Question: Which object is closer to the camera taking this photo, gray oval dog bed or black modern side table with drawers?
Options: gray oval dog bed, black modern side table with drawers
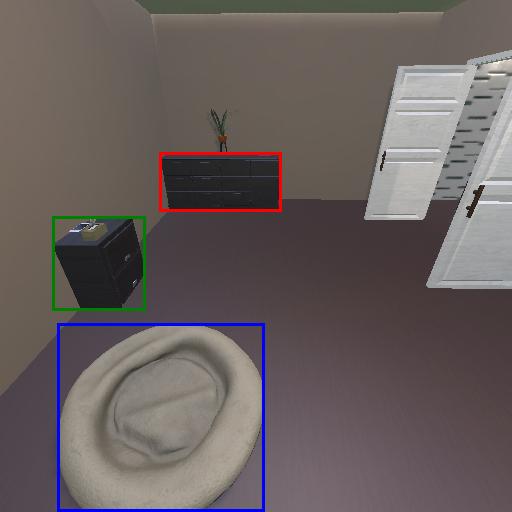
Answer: gray oval dog bed